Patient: sex M, age 71
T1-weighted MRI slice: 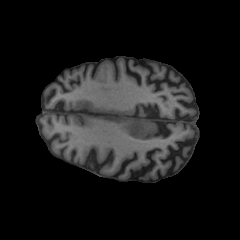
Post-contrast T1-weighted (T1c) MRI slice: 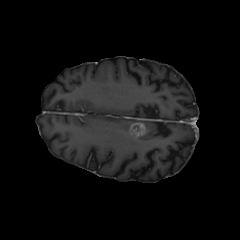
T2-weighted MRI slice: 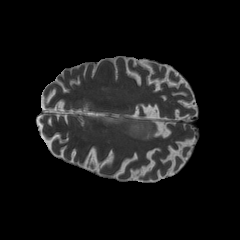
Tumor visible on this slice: yes
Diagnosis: Glioblastoma, IDH-wildtype
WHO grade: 4